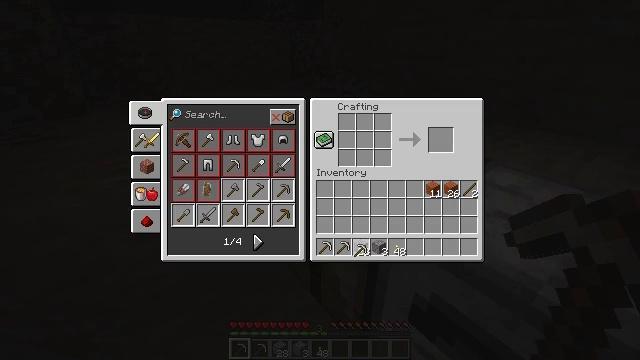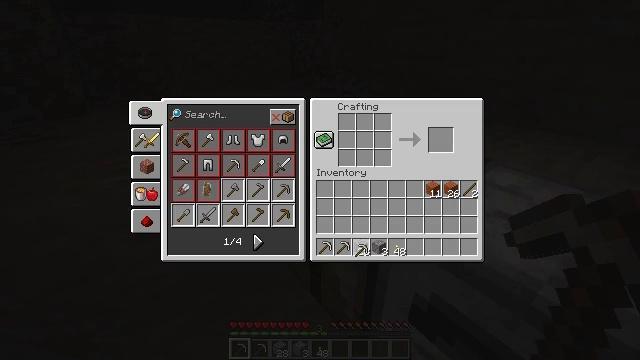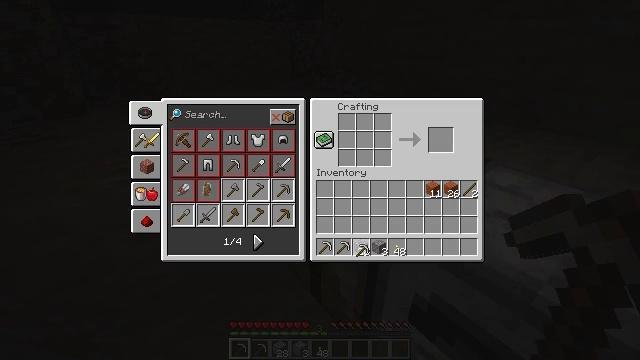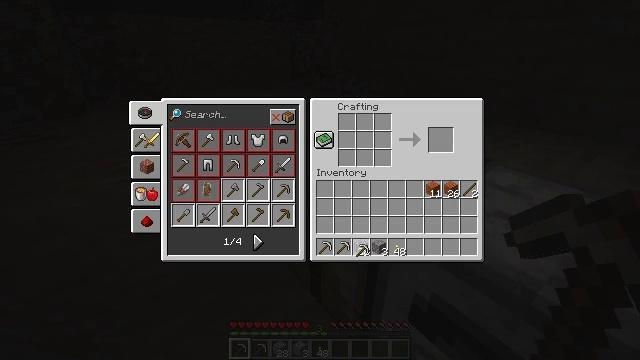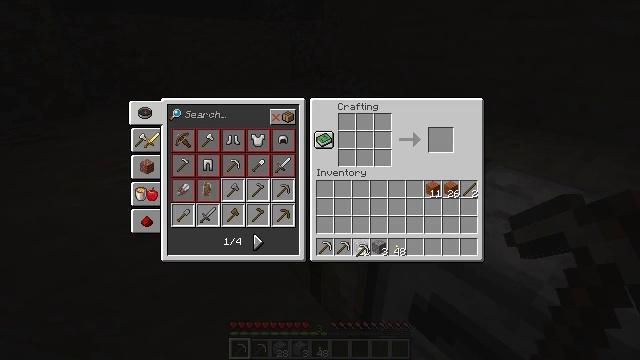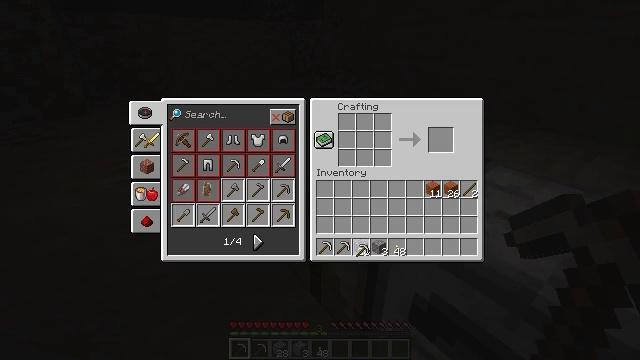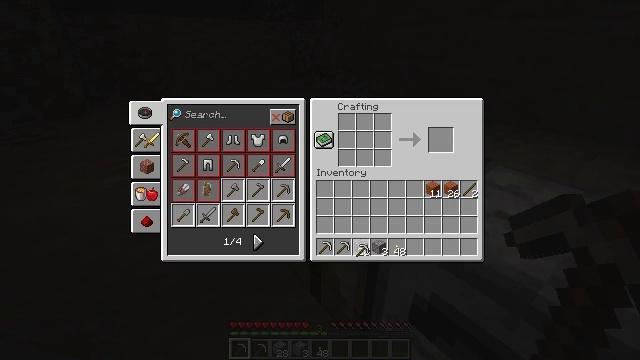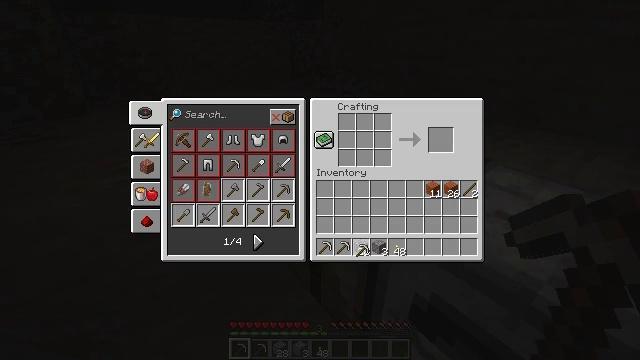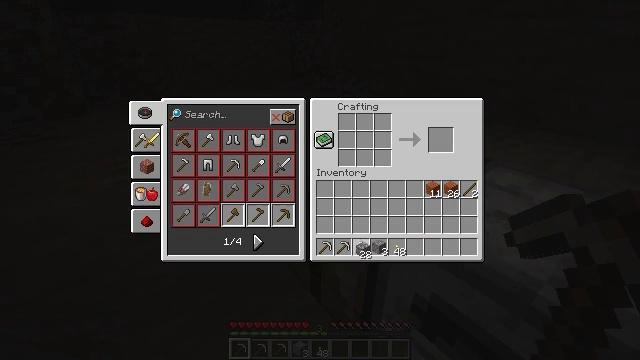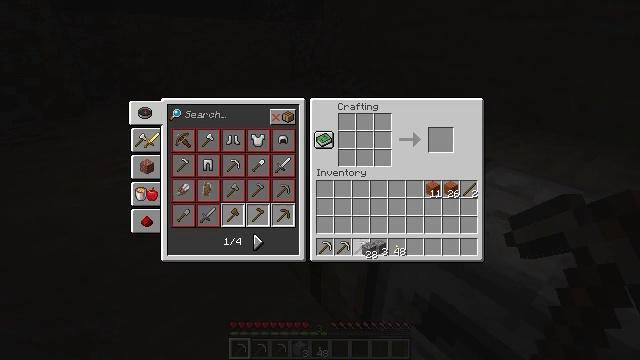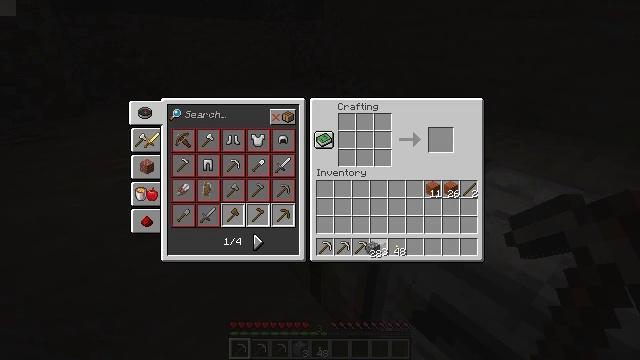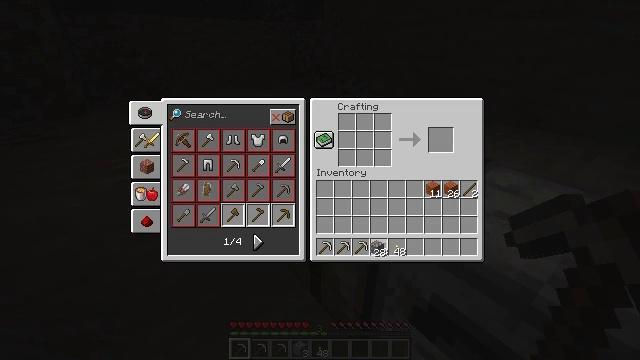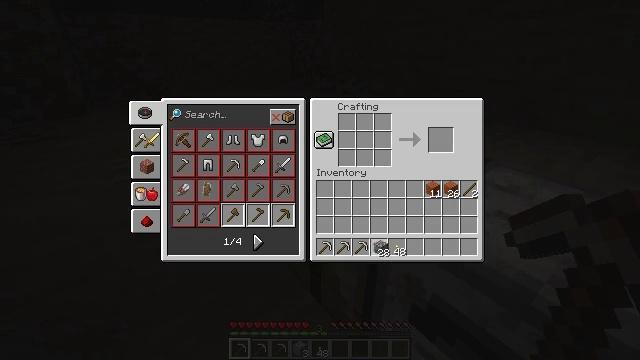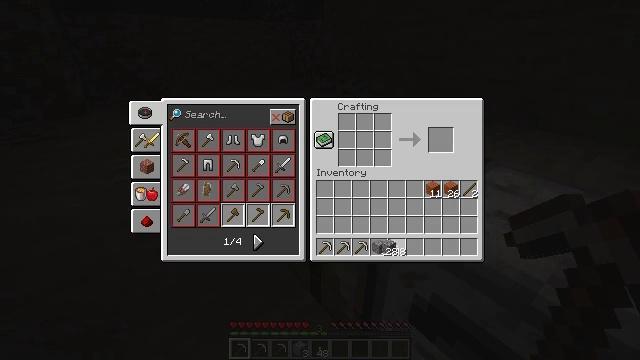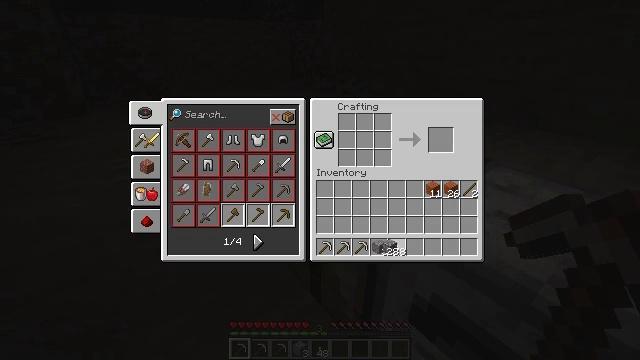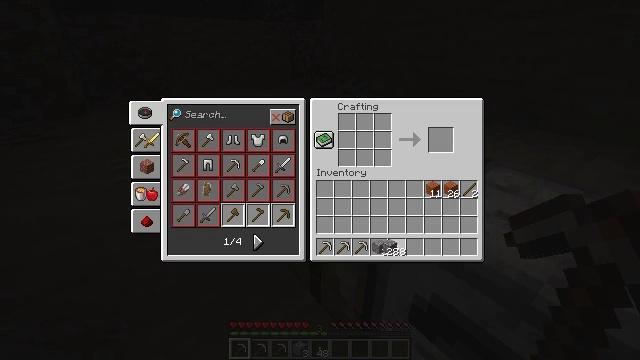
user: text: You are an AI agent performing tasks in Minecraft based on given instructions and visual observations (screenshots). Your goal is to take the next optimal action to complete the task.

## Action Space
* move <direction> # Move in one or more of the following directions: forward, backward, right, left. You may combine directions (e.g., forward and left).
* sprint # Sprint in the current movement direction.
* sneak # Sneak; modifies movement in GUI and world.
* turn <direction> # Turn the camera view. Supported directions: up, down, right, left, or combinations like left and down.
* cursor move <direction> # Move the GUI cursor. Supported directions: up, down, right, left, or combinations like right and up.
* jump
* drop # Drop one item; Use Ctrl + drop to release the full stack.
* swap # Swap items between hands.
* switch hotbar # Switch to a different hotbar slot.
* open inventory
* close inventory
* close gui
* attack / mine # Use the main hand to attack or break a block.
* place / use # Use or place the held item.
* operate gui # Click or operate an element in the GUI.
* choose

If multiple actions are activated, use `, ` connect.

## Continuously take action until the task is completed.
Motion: motion action
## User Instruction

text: Drop gravel.
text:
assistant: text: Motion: no_op
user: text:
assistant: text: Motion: no_op
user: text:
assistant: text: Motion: no_op
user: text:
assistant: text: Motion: no_op
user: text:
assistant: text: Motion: operate gui
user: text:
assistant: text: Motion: operate gui
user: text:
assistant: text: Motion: operate gui
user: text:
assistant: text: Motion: no_op
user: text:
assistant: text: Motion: no_op
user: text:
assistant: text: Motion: no_op
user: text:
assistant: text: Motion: no_op
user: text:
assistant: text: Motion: no_op
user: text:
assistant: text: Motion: cursor move right
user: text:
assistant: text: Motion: no_op
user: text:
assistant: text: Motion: no_op
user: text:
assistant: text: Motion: no_op
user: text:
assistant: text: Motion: no_op
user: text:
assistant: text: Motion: no_op
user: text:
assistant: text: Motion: no_op
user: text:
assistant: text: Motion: no_op
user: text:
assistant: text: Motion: no_op
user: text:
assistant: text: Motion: no_op
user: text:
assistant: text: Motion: no_op
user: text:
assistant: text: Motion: no_op
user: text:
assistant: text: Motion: no_op
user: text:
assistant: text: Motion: no_op
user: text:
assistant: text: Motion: no_op
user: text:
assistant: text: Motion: no_op
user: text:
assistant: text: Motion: no_op
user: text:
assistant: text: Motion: no_op